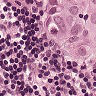
Metastatic tissue present: yes